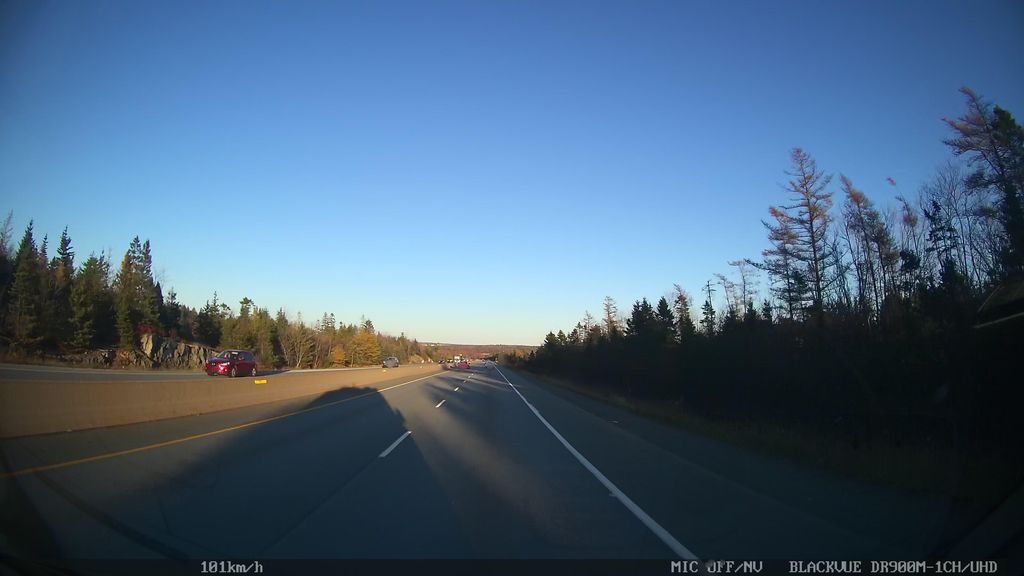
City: halifax